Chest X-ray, PA view. Patient: 43 years old, sex F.
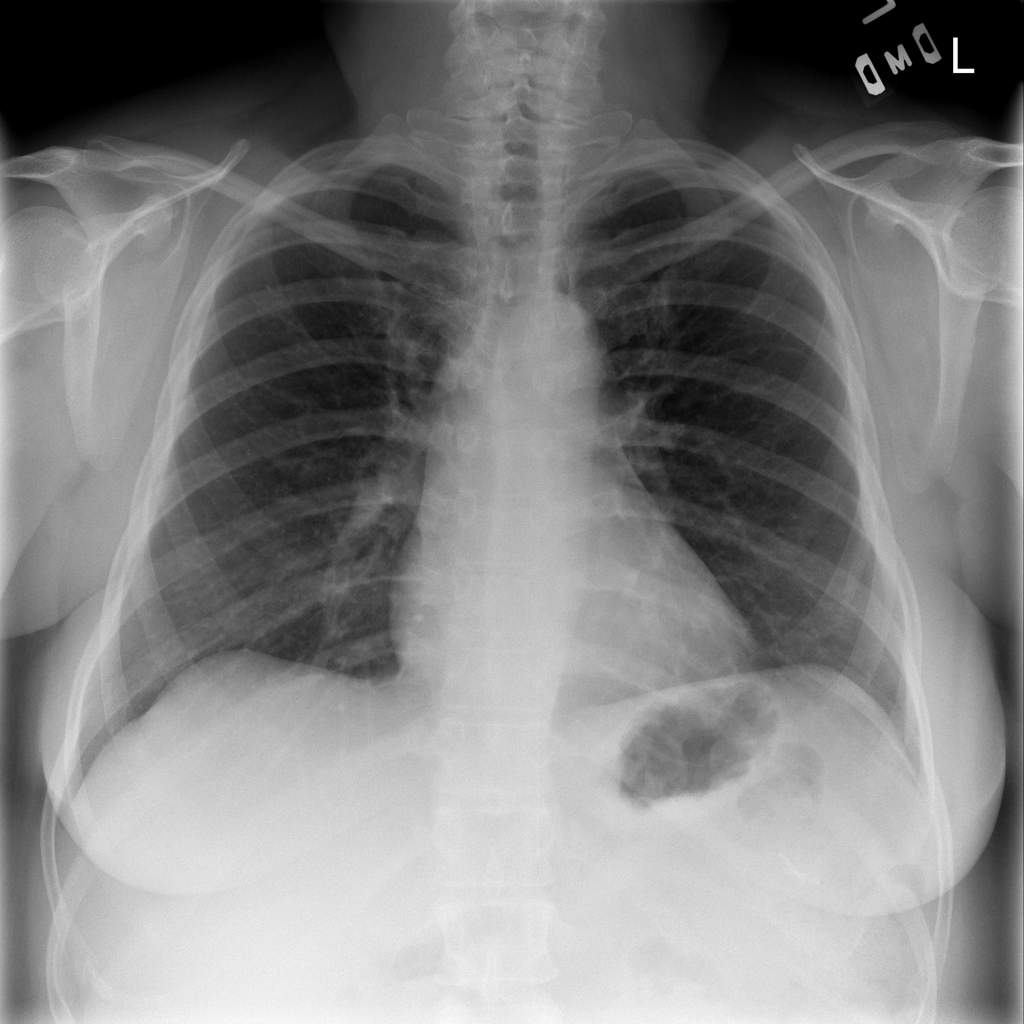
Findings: No Finding